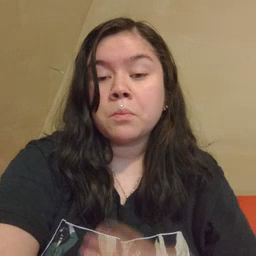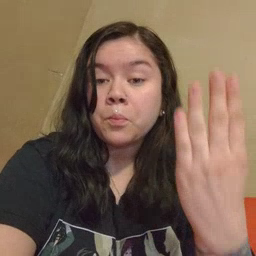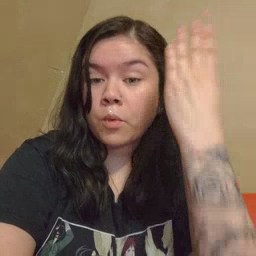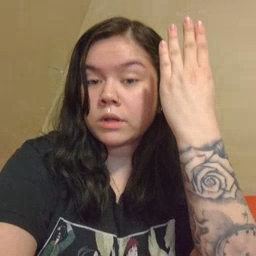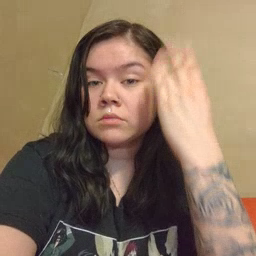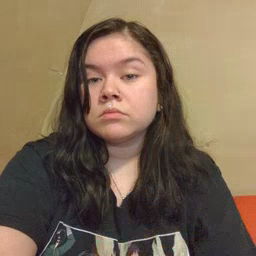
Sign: morning